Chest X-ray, AP view. Patient: 20 years old, sex M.
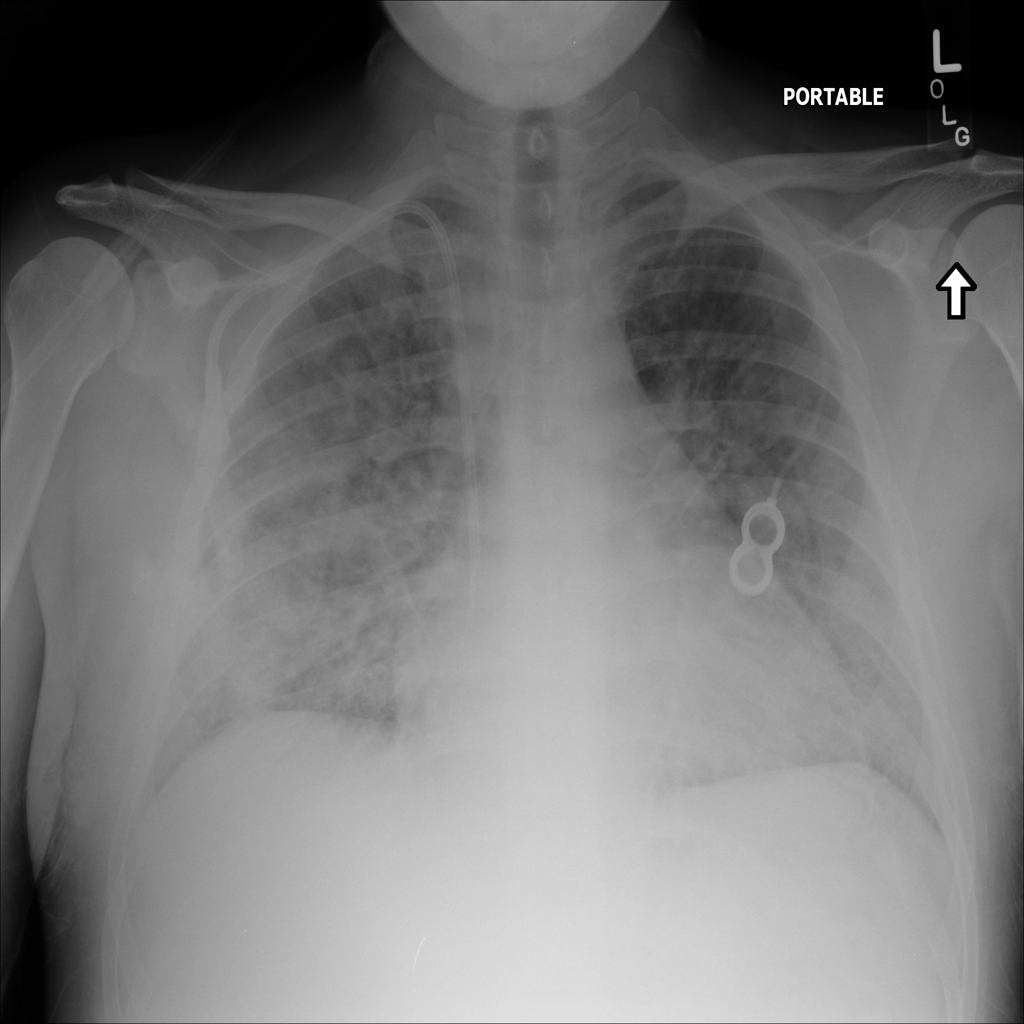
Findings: Edema, Infiltration